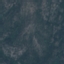
Label: HerbaceousVegetation